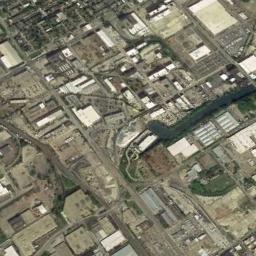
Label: industrial_area